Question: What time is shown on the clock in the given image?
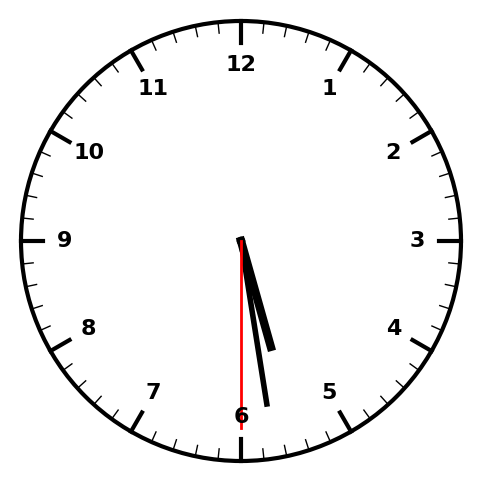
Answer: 05:28:30